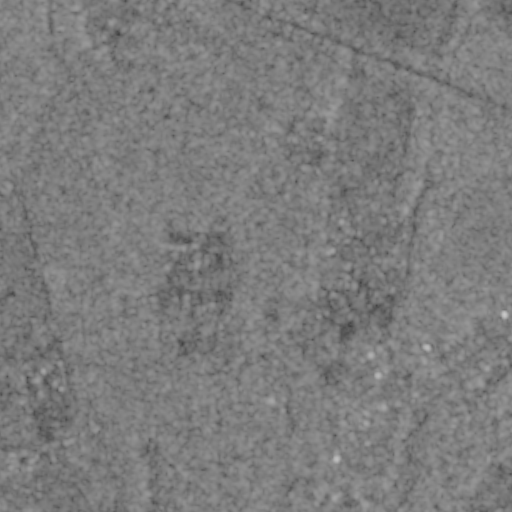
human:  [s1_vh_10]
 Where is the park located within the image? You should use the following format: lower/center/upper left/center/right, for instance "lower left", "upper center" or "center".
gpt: The park is located in the center right of the image.
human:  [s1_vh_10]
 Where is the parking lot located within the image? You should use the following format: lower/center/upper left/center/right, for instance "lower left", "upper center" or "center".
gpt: The parking lot is located in the center right of the image.
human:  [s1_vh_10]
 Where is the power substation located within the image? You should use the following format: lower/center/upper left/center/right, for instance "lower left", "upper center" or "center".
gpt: The power substation is located in the upper right of the image.
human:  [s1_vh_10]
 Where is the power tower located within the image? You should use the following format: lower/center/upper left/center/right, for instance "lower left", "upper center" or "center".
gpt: The power tower is located in the upper right of the image.
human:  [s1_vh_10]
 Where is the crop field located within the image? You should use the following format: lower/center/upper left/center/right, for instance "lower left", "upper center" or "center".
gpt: There is no crop field in the image.

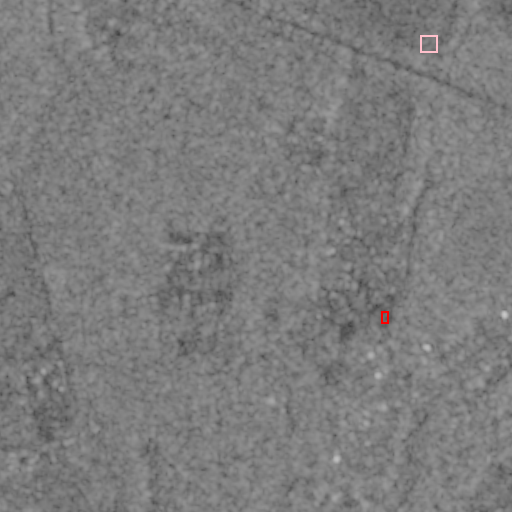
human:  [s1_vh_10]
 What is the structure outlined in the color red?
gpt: The structure outlined in red is a park.
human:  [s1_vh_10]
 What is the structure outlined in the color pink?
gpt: The structure outlined in pink is a power substation.
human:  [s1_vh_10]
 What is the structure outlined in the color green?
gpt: There is no green outline.